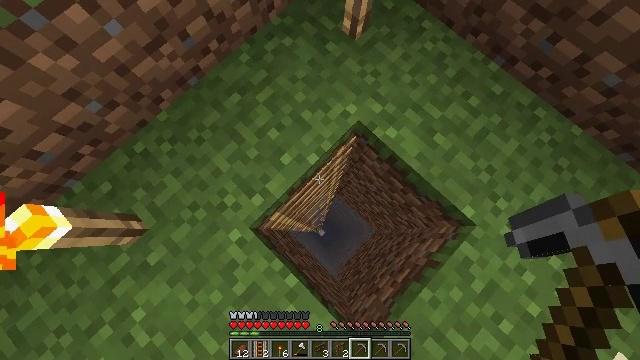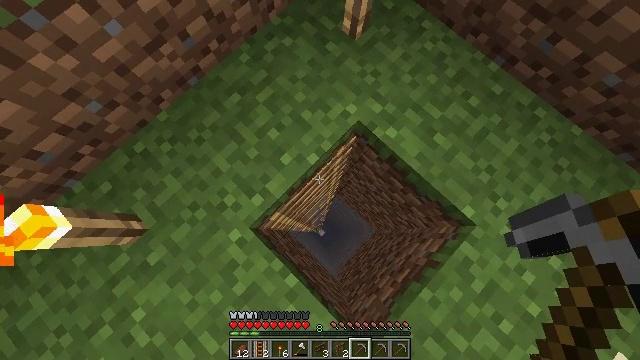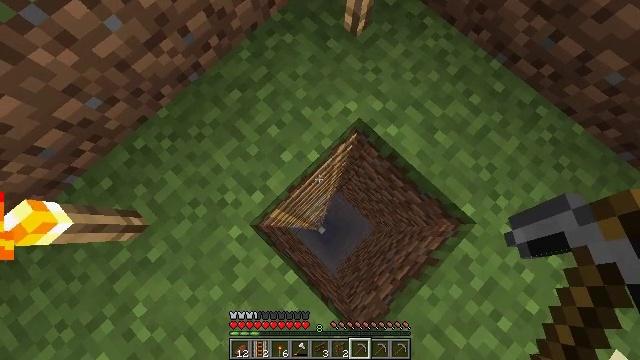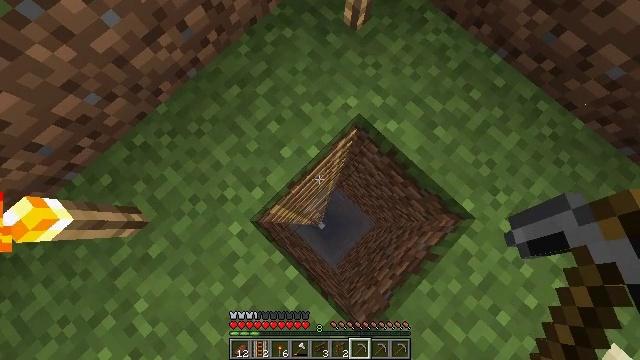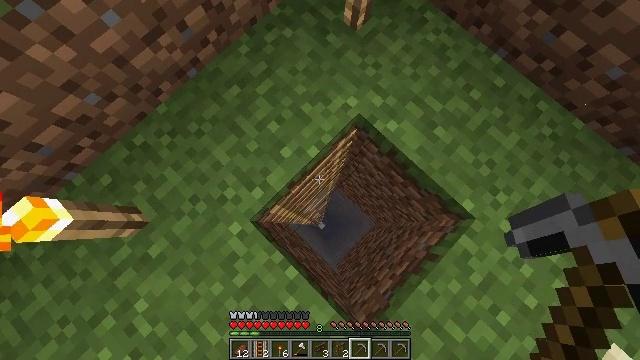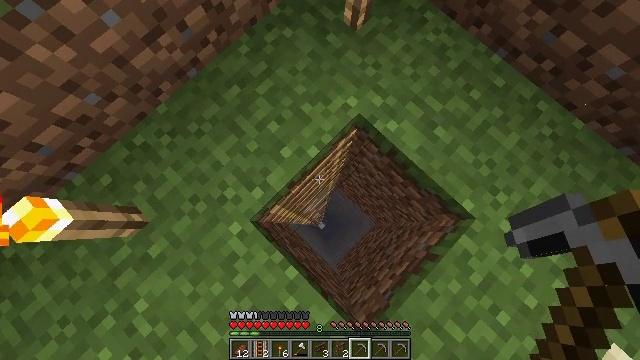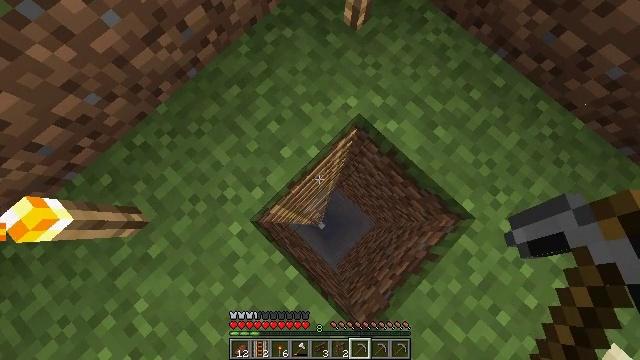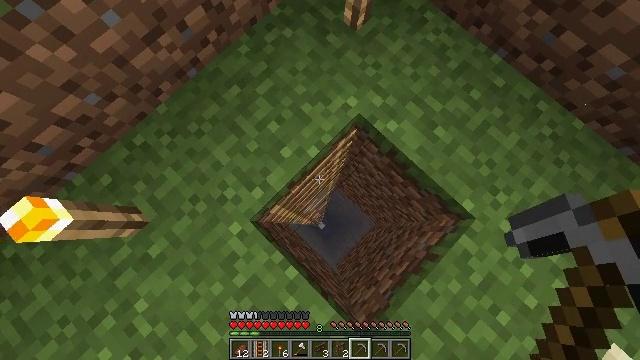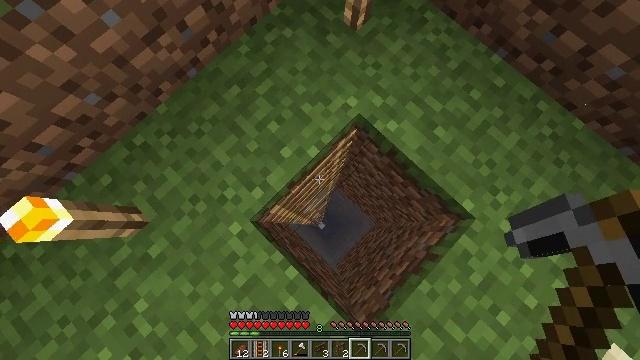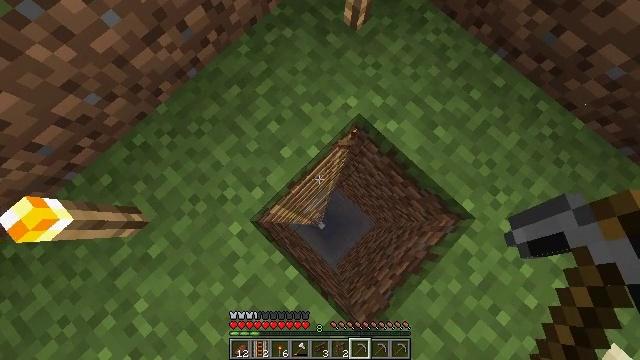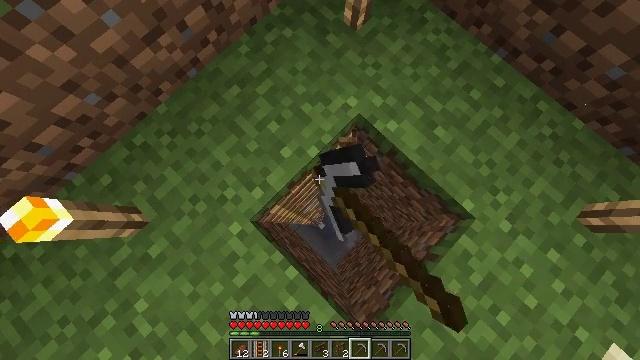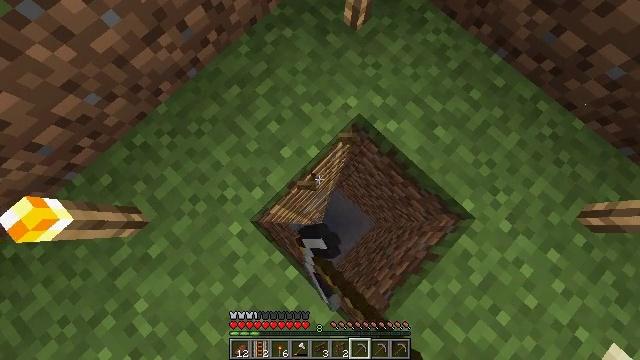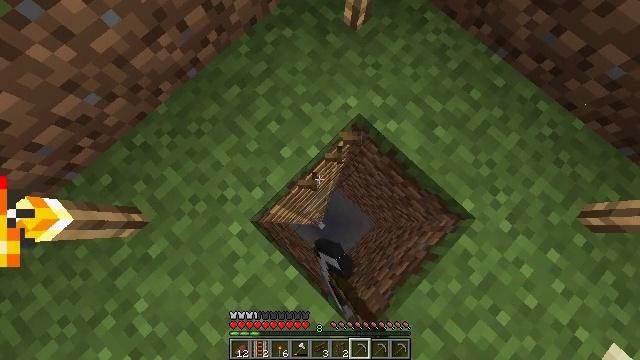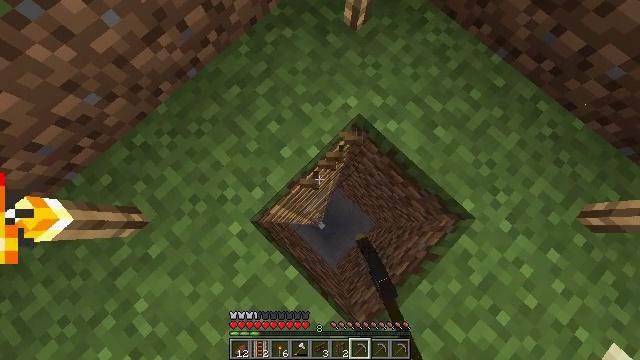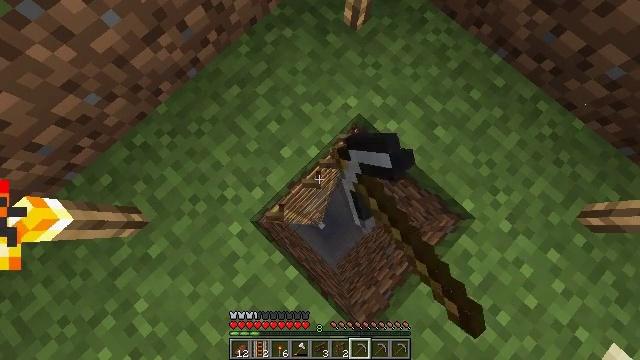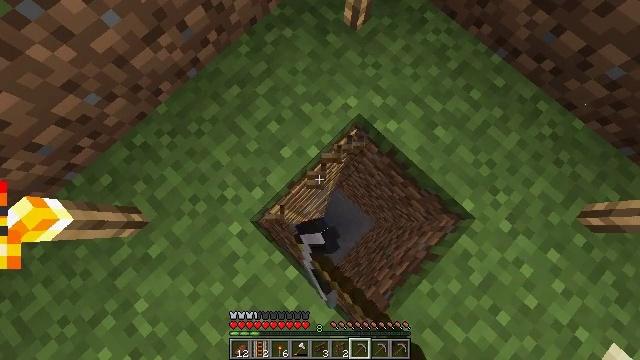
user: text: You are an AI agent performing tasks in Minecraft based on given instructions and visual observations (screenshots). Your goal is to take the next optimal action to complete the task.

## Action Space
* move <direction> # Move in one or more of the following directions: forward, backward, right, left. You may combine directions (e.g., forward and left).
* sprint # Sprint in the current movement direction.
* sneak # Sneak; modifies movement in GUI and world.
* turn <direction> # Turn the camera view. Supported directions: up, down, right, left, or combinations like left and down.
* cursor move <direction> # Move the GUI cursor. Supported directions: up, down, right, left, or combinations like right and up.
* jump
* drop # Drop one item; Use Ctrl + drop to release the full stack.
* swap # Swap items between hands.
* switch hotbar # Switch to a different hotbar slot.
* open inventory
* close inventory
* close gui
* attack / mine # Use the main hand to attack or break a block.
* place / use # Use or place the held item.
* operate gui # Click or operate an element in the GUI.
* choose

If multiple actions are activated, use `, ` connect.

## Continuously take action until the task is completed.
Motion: motion action
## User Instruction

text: Collect the ladder block.
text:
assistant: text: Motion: no_op
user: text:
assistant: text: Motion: no_op
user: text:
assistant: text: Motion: no_op
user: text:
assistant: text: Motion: no_op
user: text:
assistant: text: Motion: no_op
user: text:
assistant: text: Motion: no_op
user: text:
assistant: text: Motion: no_op
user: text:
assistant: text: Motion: no_op
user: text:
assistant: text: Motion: attack / mine
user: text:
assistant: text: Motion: attack / mine
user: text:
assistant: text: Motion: attack / mine
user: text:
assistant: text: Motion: attack / mine
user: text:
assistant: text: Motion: attack / mine
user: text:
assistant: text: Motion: attack / mine
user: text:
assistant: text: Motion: attack / mine
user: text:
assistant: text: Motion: attack / mine
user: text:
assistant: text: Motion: attack / mine
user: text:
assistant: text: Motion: attack / mine
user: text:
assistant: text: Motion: attack / mine
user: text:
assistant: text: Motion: attack / mine
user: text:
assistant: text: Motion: attack / mine
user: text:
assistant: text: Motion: attack / mine
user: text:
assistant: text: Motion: attack / mine
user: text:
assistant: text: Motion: attack / mine
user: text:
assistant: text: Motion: attack / mine
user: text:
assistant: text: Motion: attack / mine
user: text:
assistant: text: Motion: attack / mine
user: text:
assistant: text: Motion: attack / mine
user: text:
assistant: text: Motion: attack / mine
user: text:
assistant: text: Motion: attack / mine